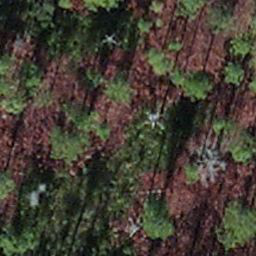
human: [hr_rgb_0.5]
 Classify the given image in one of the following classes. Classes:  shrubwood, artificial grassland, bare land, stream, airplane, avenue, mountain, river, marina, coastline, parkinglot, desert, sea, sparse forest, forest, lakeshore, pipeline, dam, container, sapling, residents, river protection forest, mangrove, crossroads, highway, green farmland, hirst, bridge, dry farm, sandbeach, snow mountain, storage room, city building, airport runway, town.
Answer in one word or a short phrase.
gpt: sapling